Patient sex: F
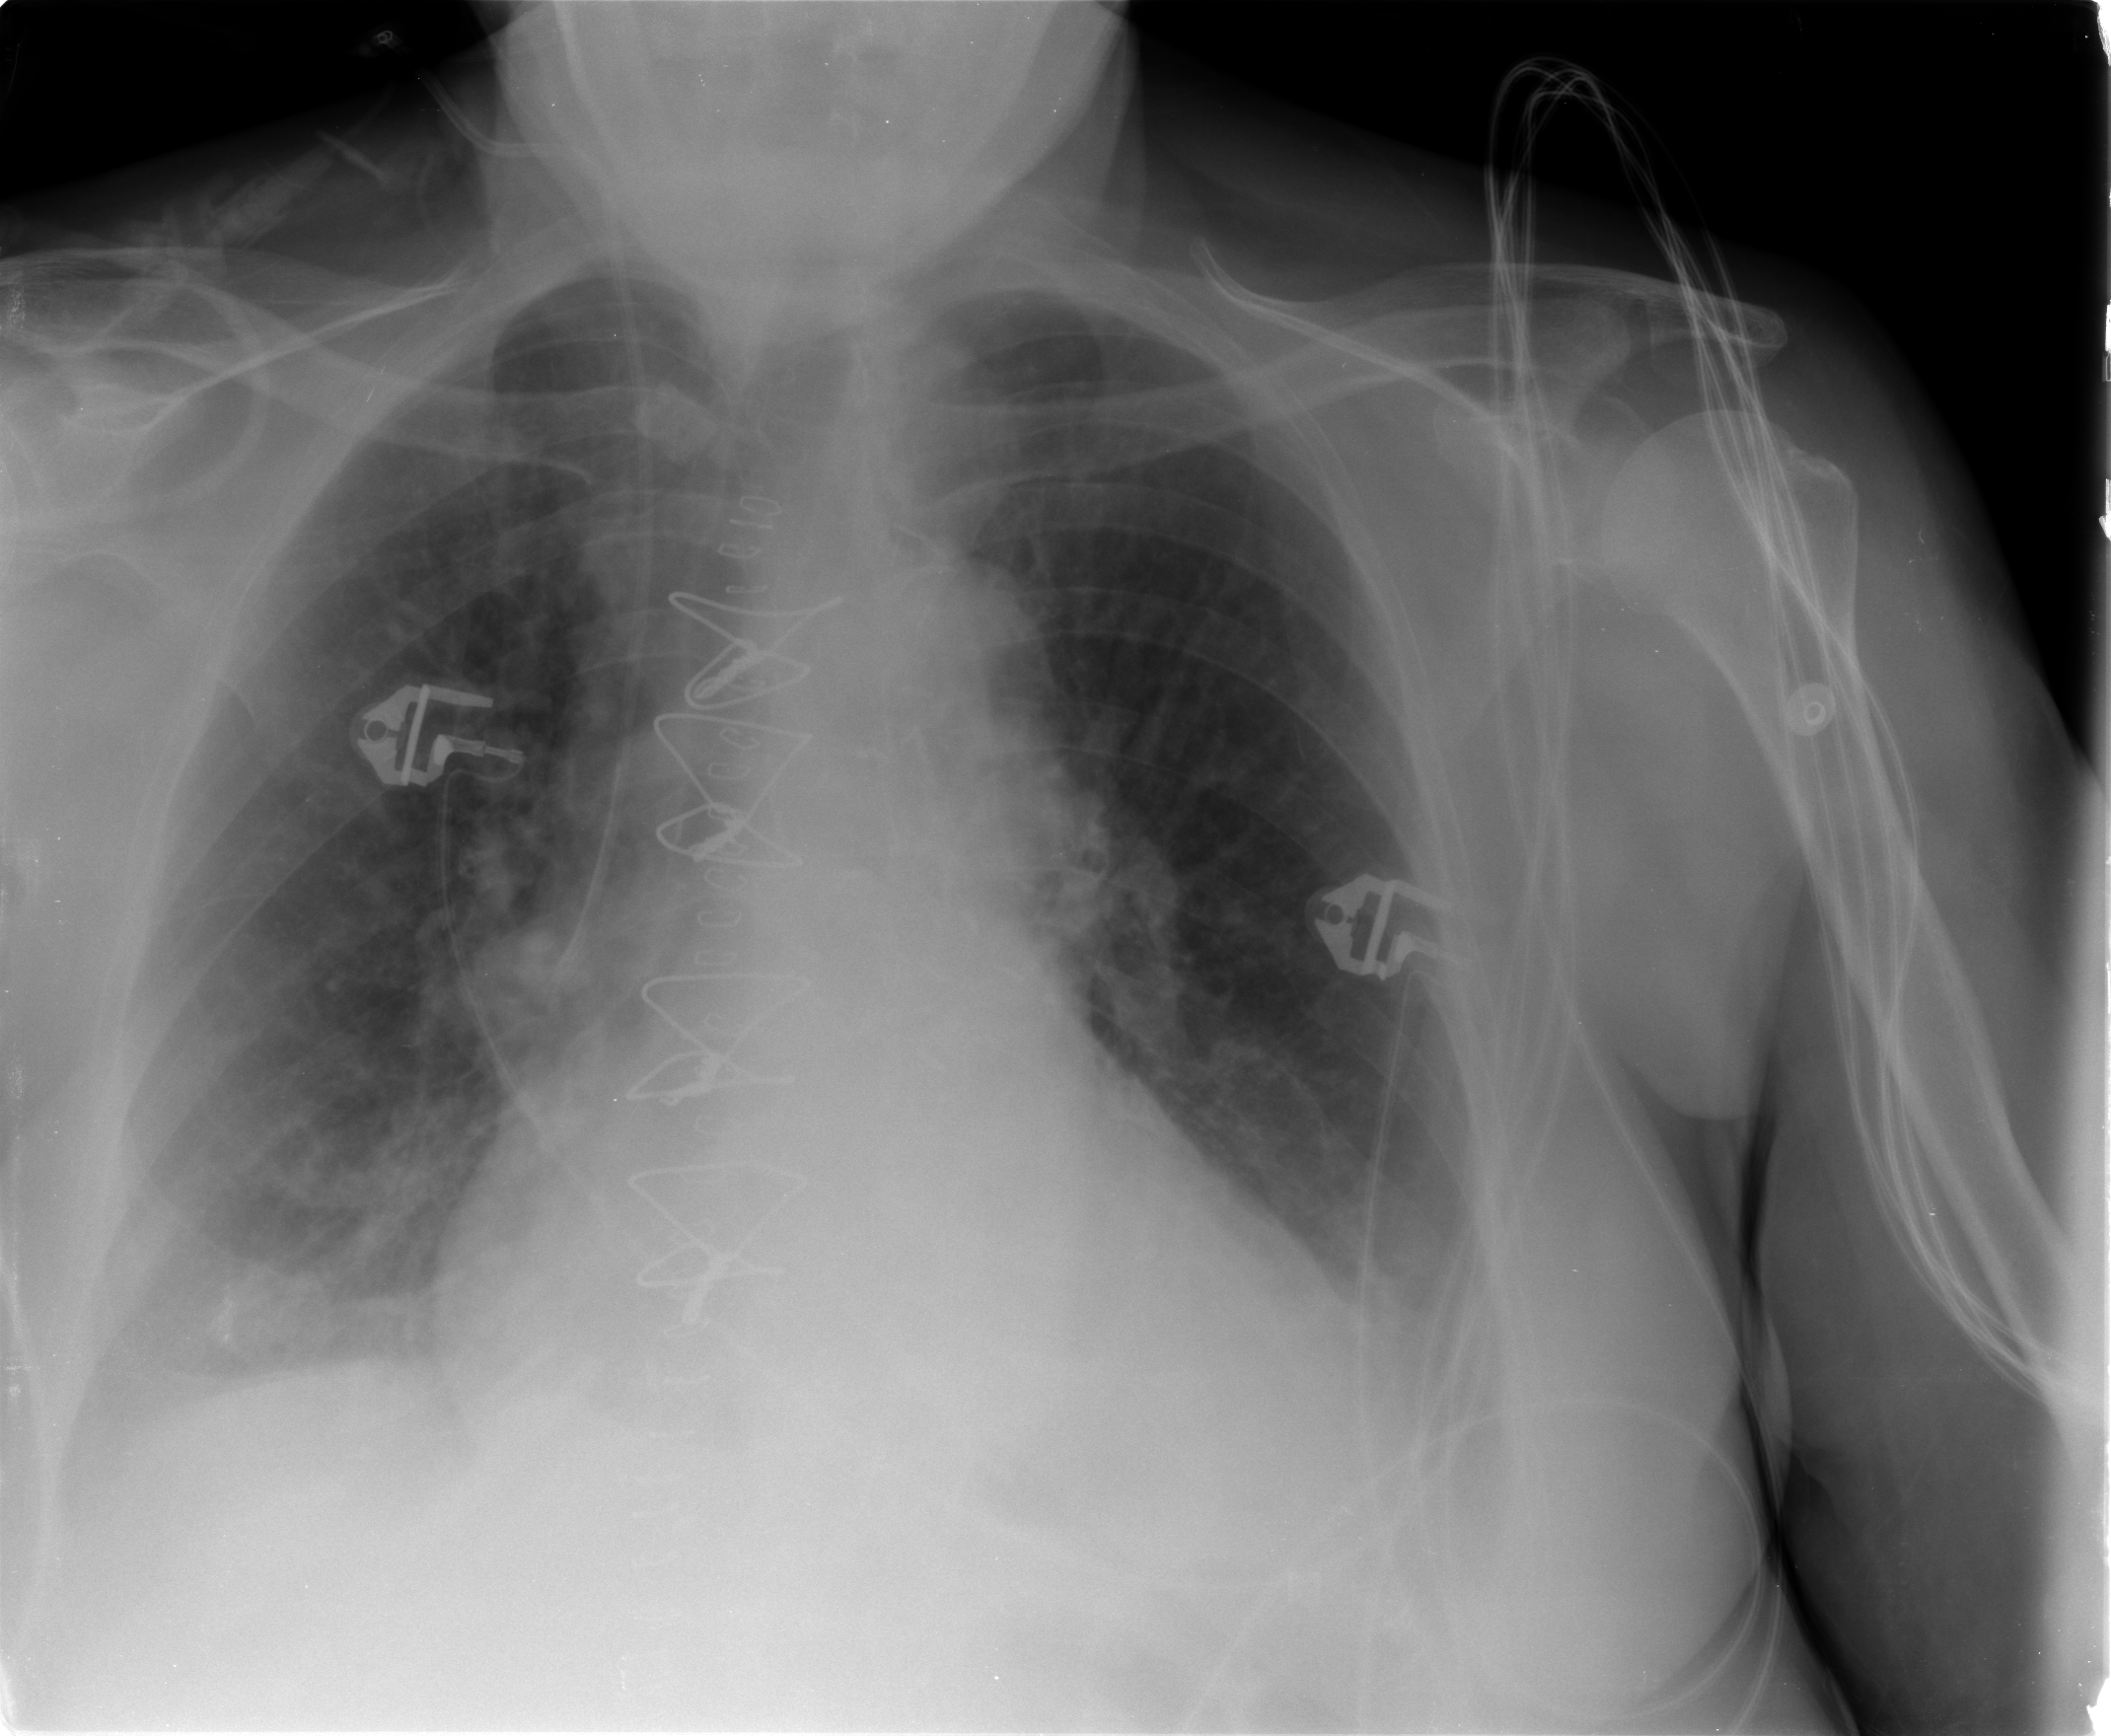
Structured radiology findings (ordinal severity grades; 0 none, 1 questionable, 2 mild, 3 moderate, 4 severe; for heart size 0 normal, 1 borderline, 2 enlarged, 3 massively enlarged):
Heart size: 1
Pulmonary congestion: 2
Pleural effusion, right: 2
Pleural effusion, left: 2
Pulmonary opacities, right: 1
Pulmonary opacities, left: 0
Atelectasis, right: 2
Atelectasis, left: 2